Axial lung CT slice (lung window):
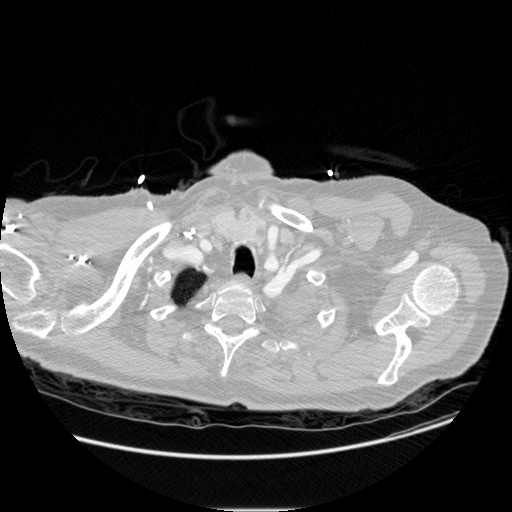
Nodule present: no